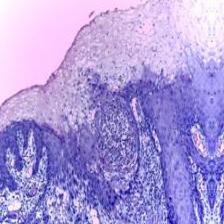
Diagnosis: Normal